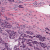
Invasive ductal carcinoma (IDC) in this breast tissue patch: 1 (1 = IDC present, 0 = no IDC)